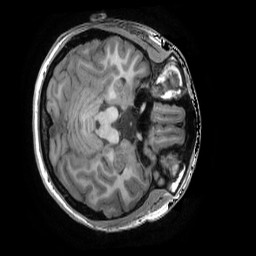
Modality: T1w
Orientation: axial
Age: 19
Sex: female
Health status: healthy
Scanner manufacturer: ge